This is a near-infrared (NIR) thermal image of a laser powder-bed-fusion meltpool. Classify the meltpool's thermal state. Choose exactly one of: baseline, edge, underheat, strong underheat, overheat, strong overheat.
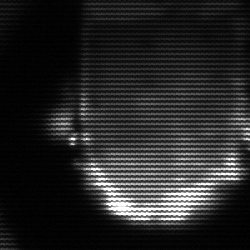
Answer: baseline